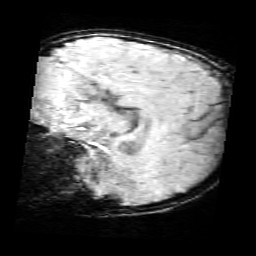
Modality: SWI
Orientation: sagittal
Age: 9
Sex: male
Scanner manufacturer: siemens
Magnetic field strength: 3 T
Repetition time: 0.027 s
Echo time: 0.02 s